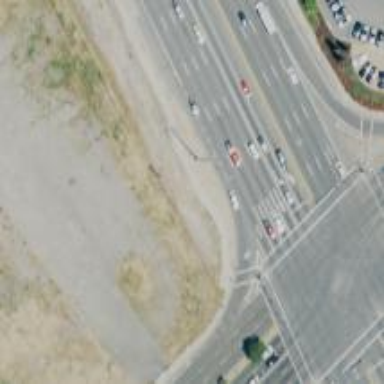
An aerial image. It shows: This image shows trunk highway that functions as expressway.